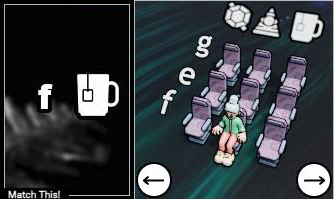
Task: seats
Answer: no